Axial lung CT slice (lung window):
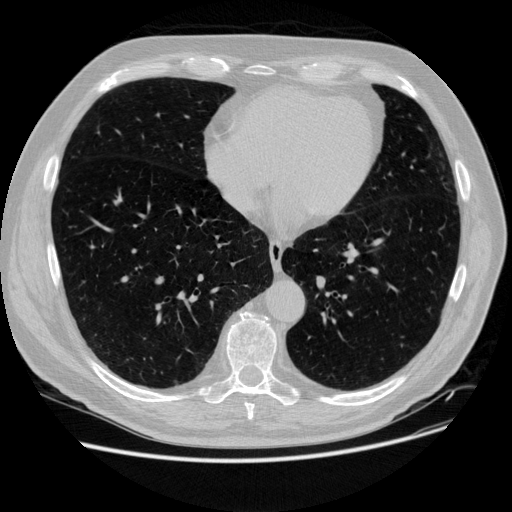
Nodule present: no